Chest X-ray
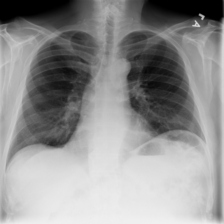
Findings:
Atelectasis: negative
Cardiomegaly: negative
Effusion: negative
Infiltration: negative
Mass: negative
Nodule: negative
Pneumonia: negative
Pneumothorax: negative
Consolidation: negative
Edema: negative
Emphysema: negative
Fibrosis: negative
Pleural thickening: negative
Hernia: negative